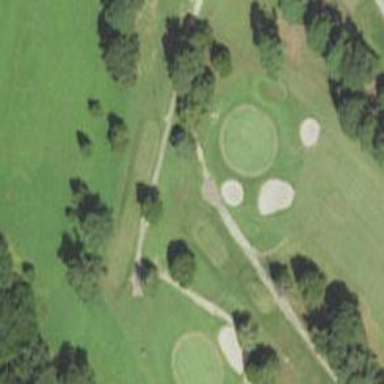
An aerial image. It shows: Golf tee.